Question: Please forgive me if I have not capitalized something correctly. I'm used to Java, but I'm trying to adhere to C# convention!
I'm having trouble dynamically setting the data for a column in a DataGrid. I successfully added columns set the column headers dynamically, but I can't seem to set the data. Here's what the result is:

The data is being read, and columnData contains the correct values, as the logger tells me. (I'm not using the Debug class because I'm testing on a machine that doesn't have Visual C#).
My DataGrid class is where the problem lies, I think. Moreover, I think the problem lies in how I'm using the binding (I don't have a good grasp of how to do it, yet)
This is my class:
'''
using System;
using System.Collections.Generic;
using System.Linq;
using System.Text;
using System.Windows.Data;
namespace mdr
{
class MDRResult : System.Windows.Controls.DataGrid
{
private string[] headers;
private string[][] fields;
public MDRResult(string[] headers, string[][] fields) : base()
{
int columnNumber = 0;
foreach (string s in headers)
{
System.Windows.Controls.DataGridTextColumn column = new System.Windows.Controls.DataGridTextColumn();
column.Header = s;
string[] columnData = new string[fields.Length];
int rowNumber = 0;
foreach (string[] row in fields)
{
columnData[rowNumber] = row[columnNumber];
rowNumber++;
}
SurfaceWindow1.logger.WriteLine("Adding column " + s + " with data ");
foreach (string str in columnData)
SurfaceWindow1.logger.WriteLine(" " + str);
Binding b = new Binding();
//b.Mode = BindingMode.OneTime;
b.Source = columnData;
column.Binding = b;
Columns.Add(column);
columnNumber++;
}
}
}
}
'''
My XAML is paired with another class. Here is the XAML:
'''
<s:SurfaceWindow x:Class="mdr.SurfaceWindow1"
xmlns="http://schemas.microsoft.com/winfx/2006/xaml/presentation"
xmlns:x="http://schemas.microsoft.com/winfx/2006/xaml"
xmlns:s="http://schemas.microsoft.com/surface/2008"
Title="SurfaceApplication1" mc:Ignorable="d" xmlns:d="http://schemas.microsoft.com/expression/blend/2008" xmlns:mc="http://schemas.openxmlformats.org/markup-compatibility/2006">
<Grid Background="#FFC7C7C7">
<s:ScatterView HorizontalAlignment="Left" Margin="248,1,0,0" Name="resultsView" VerticalAlignment="Top" Background="#FFDBDBDB" Grid.RowSpan="2">
</s:ScatterView>
<Grid HorizontalAlignment="Left" Width="270">
<Grid.RowDefinitions>
<RowDefinition Height="274*" />
<RowDefinition Height="307*" />
</Grid.RowDefinitions>
<Grid HorizontalAlignment="Left" VerticalAlignment="Top" Margin="0, 20, 0, 0">
<s:SurfaceTextBox Height="37" HorizontalAlignment="Right" Margin="70,0,0,0" Name="fileLocation" VerticalAlignment="Center" Width="173" Background="White" Foreground="Black" BorderBrush="Black" VerticalContentAlignment="Center" Text="http://endeavour.dartmouth.edu/eva/MDR-SampleData.txt" />
<Label Content="File:" Height="10" VerticalAlignment="Center" HorizontalAlignment="Left" Margin="5,0,0,0" Name="FileLabel" Width="50" Foreground="Black" />
</Grid>
<Grid HorizontalAlignment="Left" VerticalAlignment="Top" Margin="0, 70, 0, 0">
<s:SurfaceTextBox Height="37" HorizontalAlignment="Right" Margin="70,0,0,0" Name="cv" VerticalAlignment="Center" Width="173" Background="White" Foreground="Black" BorderBrush="Black" VerticalContentAlignment="Center" Text="10" />
<Label Content="CV:" Height="10" VerticalAlignment="Center" HorizontalAlignment="Left" Margin="5,0,0,0" Name="CVLabel" Width="50" Foreground="Black" />
</Grid>
</Grid>
<Grid Height="400" Margin="0, 120, 0, 0" HorizontalAlignment="Left" Width="270">
<s:SurfaceSlider ValueChanged="minSlider_ValueChanged" Grid.Row="1" Height="300" HorizontalAlignment="Left" Margin="62,6,0,0" Name="minSlider" VerticalAlignment="Top" Width="27" Orientation="Vertical" TickPlacement="BottomRight" IsSnapToTickEnabled="True" Minimum="1" />
<s:SurfaceSlider ValueChanged="maxSlider_ValueChanged" Height="300" HorizontalAlignment="Right" Margin="0,6,46,0" Name="maxSlider" VerticalAlignment="Top" Width="27" Grid.Row="1" IsDirectionReversed="False" Orientation="Vertical" Value="1" TickPlacement="BottomRight" IsSnapToTickEnabled="True" Minimum="1" />
<Label Content="Min: 1" Height="26" HorizontalAlignment="Left" Margin="1,133,0,0" Name="minLabel" VerticalAlignment="Top" Width="77" Foreground="Black" />
<Label Content="Max: 1" Height="26" HorizontalAlignment="Left" Margin="103,133,0,0" Name="maxLabel" VerticalAlignment="Top" Width="88" Foreground="Black" />
<Label Content="Level" Grid.Row="1" Height="17" HorizontalAlignment="Center" Margin="0,0,0,0" Name="label3" VerticalAlignment="Top" Width="60" Foreground="Black" />
</Grid>
<s:SurfaceButton Click="onMDRSubmit" Content="Run" Height="50" HorizontalAlignment="Left" Margin="40,0,0,40" Name="runButton" VerticalAlignment="Bottom" Width="172" FontSize="32" BorderBrush="Black" Grid.Row="1" Background="#FF9A9A9A" HorizontalContentAlignment="Center" />
</Grid>
</s:SurfaceWindow>
'''
And here is the class:
'''
using System;
using System.Collections.Generic;
using System.Linq;
using System.Text;
using System.Windows;
using System.Windows.Controls;
using System.Windows.Data;
using System.Windows.Documents;
using System.Windows.Input;
using System.Windows.Media;
using System.Windows.Media.Imaging;
using System.Windows.Navigation;
using System.Windows.Shapes;
using Microsoft.Surface;
using Microsoft.Surface.Presentation;
using Microsoft.Surface.Presentation.Controls;
using Microsoft.Surface.Presentation.Input;
using System.IO;
using System.Diagnostics;
using System.Data;
using System.Collections;
namespace mdr
{
/// <summary>
/// Interaction logic for SurfaceWindow1.xaml
/// </summary>
public partial class SurfaceWindow1 : SurfaceWindow
{
/// <summary>
/// Default constructor.
/// </summary>
///
MDRInterface mdr;
public static StreamWriter logger;
public static String directory;
public SurfaceWindow1()
{
InitializeComponent();
// Add handlers for window availability events
AddWindowAvailabilityHandlers();
}
/// <summary>
/// Occurs when the window is about to close.
/// </summary>
/// <param name="e"></param>
protected override void OnClosed(EventArgs e)
{
base.OnClosed(e);
// Remove handlers for window availability events
RemoveWindowAvailabilityHandlers();
}
/// <summary>
/// Adds handlers for window availability events.
/// </summary>
private void AddWindowAvailabilityHandlers()
{
// Subscribe to surface window availability events
ApplicationServices.WindowInteractive += OnWindowInteractive;
ApplicationServices.WindowNoninteractive += OnWindowNoninteractive;
ApplicationServices.WindowUnavailable += OnWindowUnavailable;
}
/// <summary>
/// Removes handlers for window availability events.
/// </summary>
private void RemoveWindowAvailabilityHandlers()
{
// Unsubscribe from surface window availability events
ApplicationServices.WindowInteractive -= OnWindowInteractive;
ApplicationServices.WindowNoninteractive -= OnWindowNoninteractive;
ApplicationServices.WindowUnavailable -= OnWindowUnavailable;
}
/// <summary>
/// This is called when the user can interact with the application's window.
/// </summary>
/// <param name="sender"></param>
/// <param name="e"></param>
private void OnWindowInteractive(object sender, EventArgs e)
{
//TODO: enable audio, animations here
}
/// <summary>
/// This is called when the user can see but not interact with the application's window.
/// </summary>
/// <param name="sender"></param>
/// <param name="e"></param>
private void OnWindowNoninteractive(object sender, EventArgs e)
{
//TODO: Disable audio here if it is enabled
//TODO: optionally enable animations here
}
/// <summary>
/// This is called when the application's window is not visible or interactive.
/// </summary>
/// <param name="sender"></param>
/// <param name="e"></param>
private void OnWindowUnavailable(object sender, EventArgs e)
{
//TODO: disable audio, animations here
}
private void AddMDRResult(string result)
{
DataTable table = new DataTable();
string[] rows = result.Split('
');
foreach (string s in rows[0].Split(' '))
{
if (s.Length == 0) continue;
logger.WriteLine("Adding header " + s);
table.Columns.Add(s);
}
bool first = true;
foreach (string s in rows)
{
if (first)
{
first = false;
continue;
}
DataRow row = table.NewRow();
int i = 0;
logger.WriteLine("Row " + table.Rows.Count + ": ");
foreach (string value in s.Split(' '))
{
if (value.Length == 0)
continue;
logger.WriteLine(" element " + i + ": " + value);
row[i] = value;
i++;
}
for (i = 0; i < table.Columns.Count; i++)
logger.Write(row[i] + " ");
logger.WriteLine();
table.Rows.Add(row);
}
DataView view = table.AsDataView();
ScatterViewItem item = new ScatterViewItem();
ArrayList headersList = new ArrayList();
foreach (string s in rows[0].Split(' '))
{
if (s.Length == 0) continue;
headersList.Add(s);
}
object[] list = headersList.ToArray();
string[] headers = new string[list.Length];
for(int i = 0; i < headers.Length; i++)
headers[i] = list[i].ToString();
ArrayList fieldList = new ArrayList();
first = true;
foreach (string s in rows)
{
if (first) {first = false; continue;}
int i = 0;
string[] row = new string[headers.Length];
foreach (string value in s.Split(' '))
{
if (value.Length == 0)
continue;
row[i] = value;
i++;
}
fieldList.Add(row);
}
list = fieldList.ToArray();
string[][] fields = new string[list.Length][];
for(int i = 0; i < list.Length; i++)
fields[i] = (string[])(list[i]);
item.Content = new MDRResult(headers, fields);
item.Width = 500;
item.Height = 500;
resultsView.Items.Add(item);
}
private void onMDRSubmit(object sender, RoutedEventArgs args)
{
if (logger == null)
{
directory = Directory.GetCurrentDirectory();
if (directory[directory.Length - 1] == '\')
directory = directory.Substring(0, directory.Length - 1);
String logFile = directory + "\log\surface.txt";
Debug.WriteLine("Creating log file: " + logFile);
if (File.Exists(logFile))
File.Delete(logFile);
Directory.CreateDirectory("\log\");
FileStream stream = File.Create(logFile);
logger = new StreamWriter(stream);
logger.AutoFlush = true;
}
if (mdr == null)
{
logger.WriteLine("Initializing MDR wrapper...");
mdr = new MDRInterface();
logger.WriteLine("Initialized MDR wrapper!");
}
logger.WriteLine("Starting MDR...");
string text = cv.Text;
string result = mdr.RunMDR(int.Parse(text), (int)minSlider.Value, (int)maxSlider.Value, (long)0, fileLocation.Text);
logger.WriteLine("Finished MDR! Adding to results list.");
AddMDRResult(result);
}
private void minSlider_ValueChanged(object sender, RoutedPropertyChangedEventArgs<double> e)
{
try
{
if (e.NewValue > maxSlider.Value)
minSlider.Value = e.OldValue;
minLabel.Content = "Min: " + minSlider.Value;
}
catch (NullReferenceException ex)
{
//ignore
}
}
private void maxSlider_ValueChanged(object sender, RoutedPropertyChangedEventArgs<double> e)
{
try
{
if (e.NewValue < minSlider.Value)
maxSlider.Value = e.OldValue;
maxLabel.Content = "Max: " + maxSlider.Value;
}
catch (NullReferenceException ex)
{
//ignore
}
}
}
}
'''
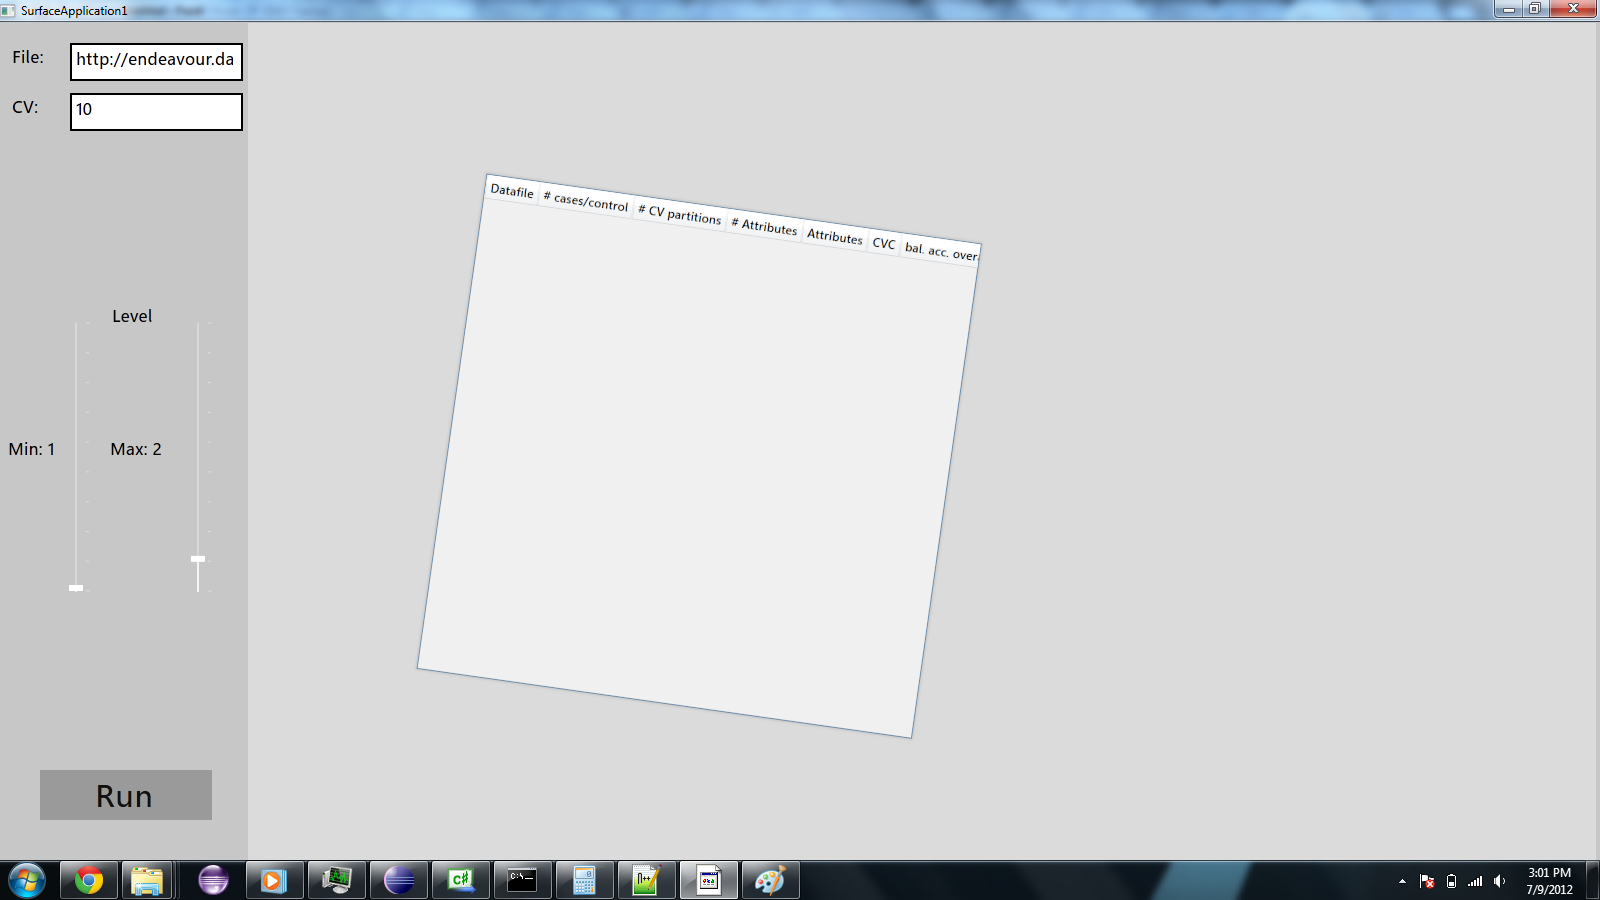
Answer: Try like this:
'''
class MDRResult : DataGrid
{
public MDRResult(string[] headers, string[][] fields)
: base()
{
for (int i = 0; i < headers.Length; ++i)
this.Columns.Add(new DataGridTextColumn()
{
Header = headers[i],
Binding = new Binding("[" + i + "]")
});
this.AutoGenerateColumns = false;
this.ItemsSource = fields;
}
}
'''